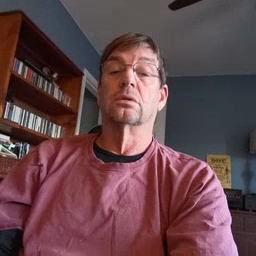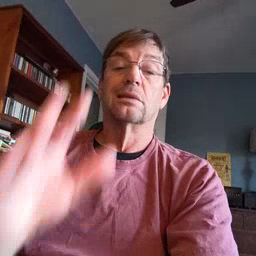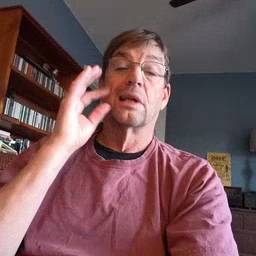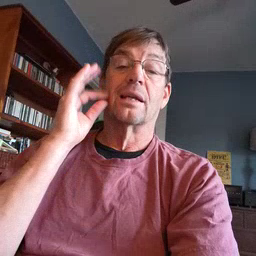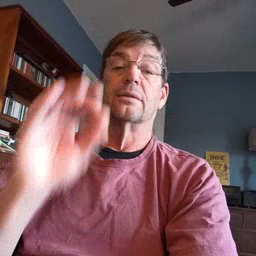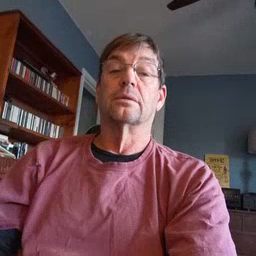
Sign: cat